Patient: sex M, age 66
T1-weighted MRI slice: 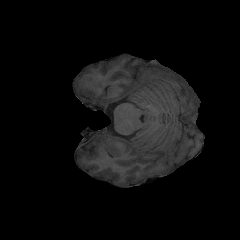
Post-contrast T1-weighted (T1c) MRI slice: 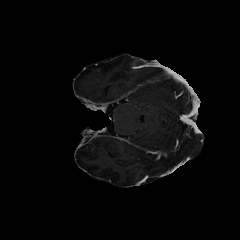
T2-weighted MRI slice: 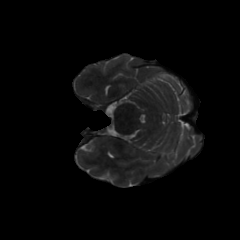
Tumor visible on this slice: no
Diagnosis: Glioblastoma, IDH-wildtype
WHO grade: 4